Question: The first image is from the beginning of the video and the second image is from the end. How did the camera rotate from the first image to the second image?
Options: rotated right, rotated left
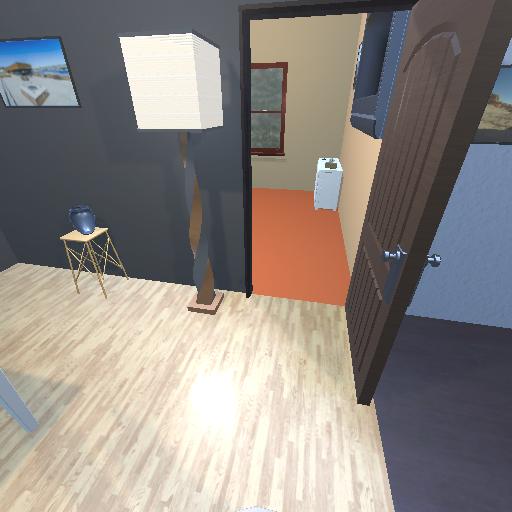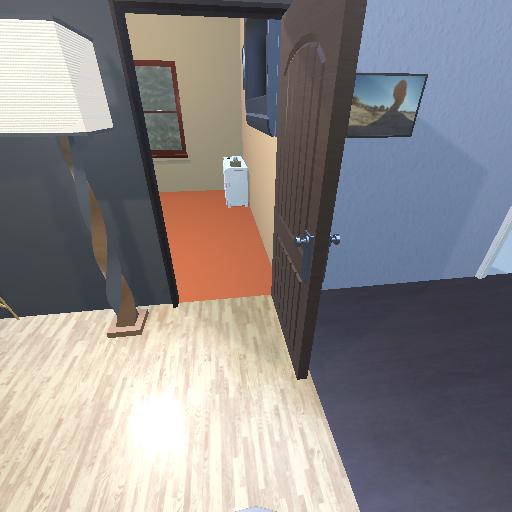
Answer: rotated right